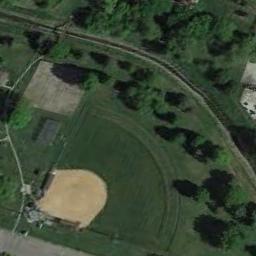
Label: baseball_diamond